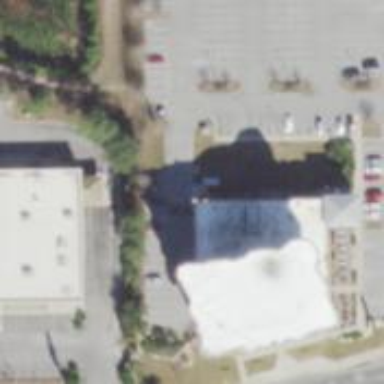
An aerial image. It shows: Amusement ride located within building.